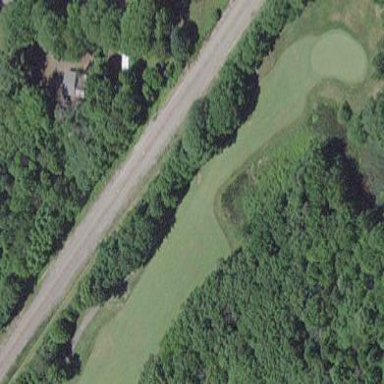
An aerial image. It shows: Golf rough area.